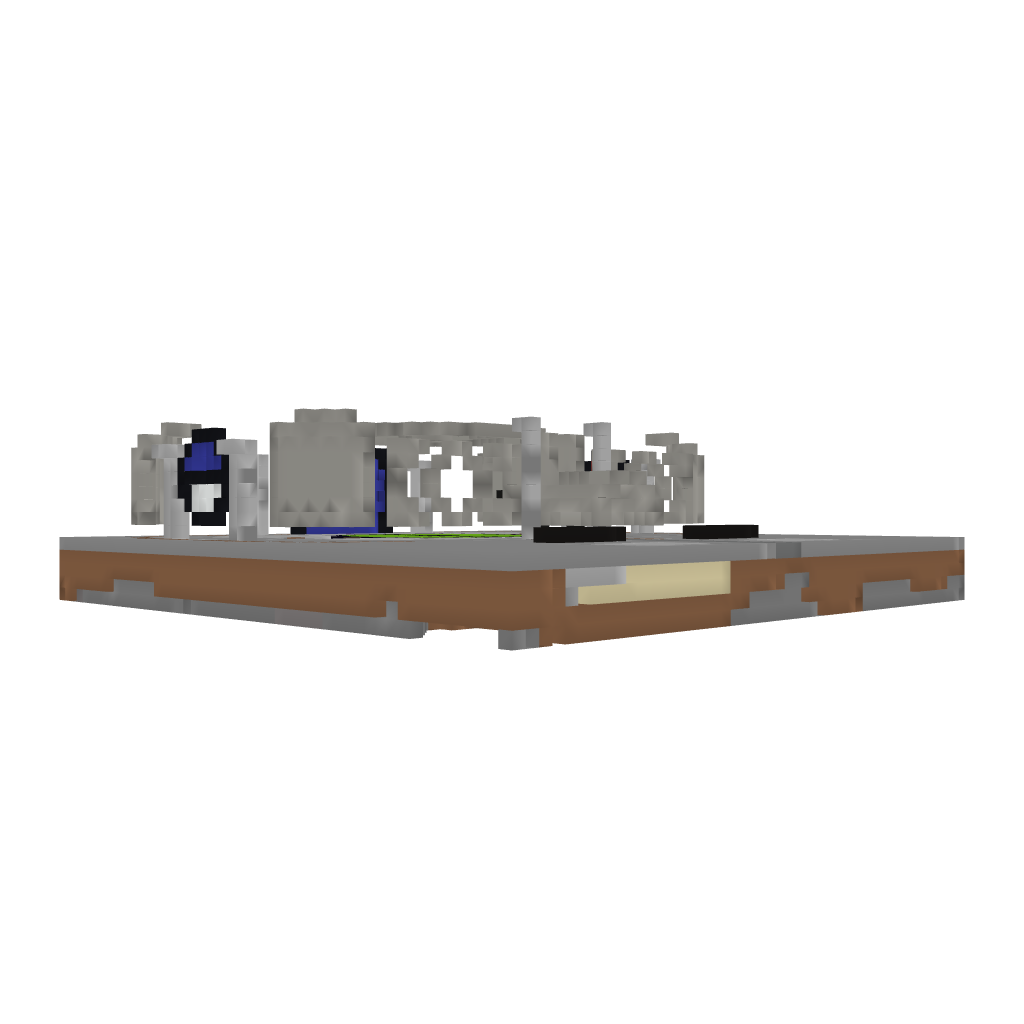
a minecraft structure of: Pixelmon Sacred Water Gym